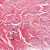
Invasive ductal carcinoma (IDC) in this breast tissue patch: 1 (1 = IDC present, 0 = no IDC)